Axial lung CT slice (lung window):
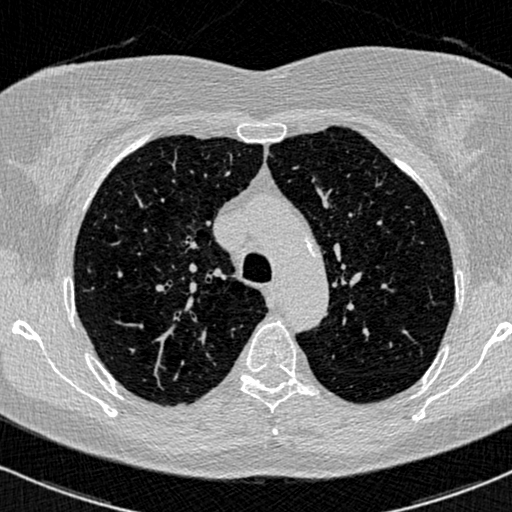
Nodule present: no